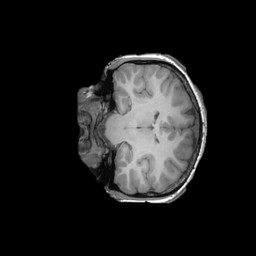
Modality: T1w
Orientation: coronal
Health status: ill
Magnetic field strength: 3 T